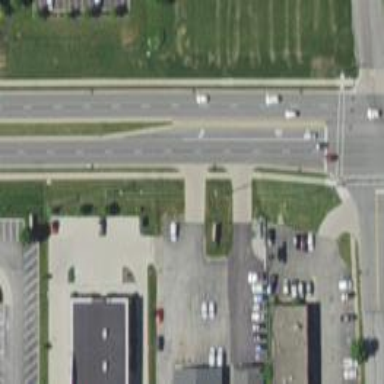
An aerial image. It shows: Primary road with asphalt surface.